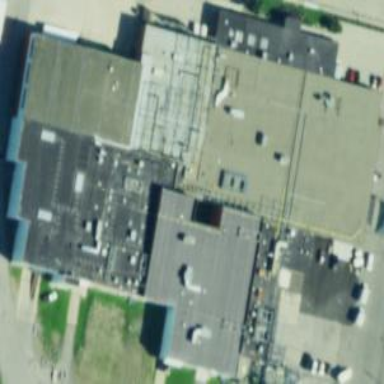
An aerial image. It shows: Industrial building.